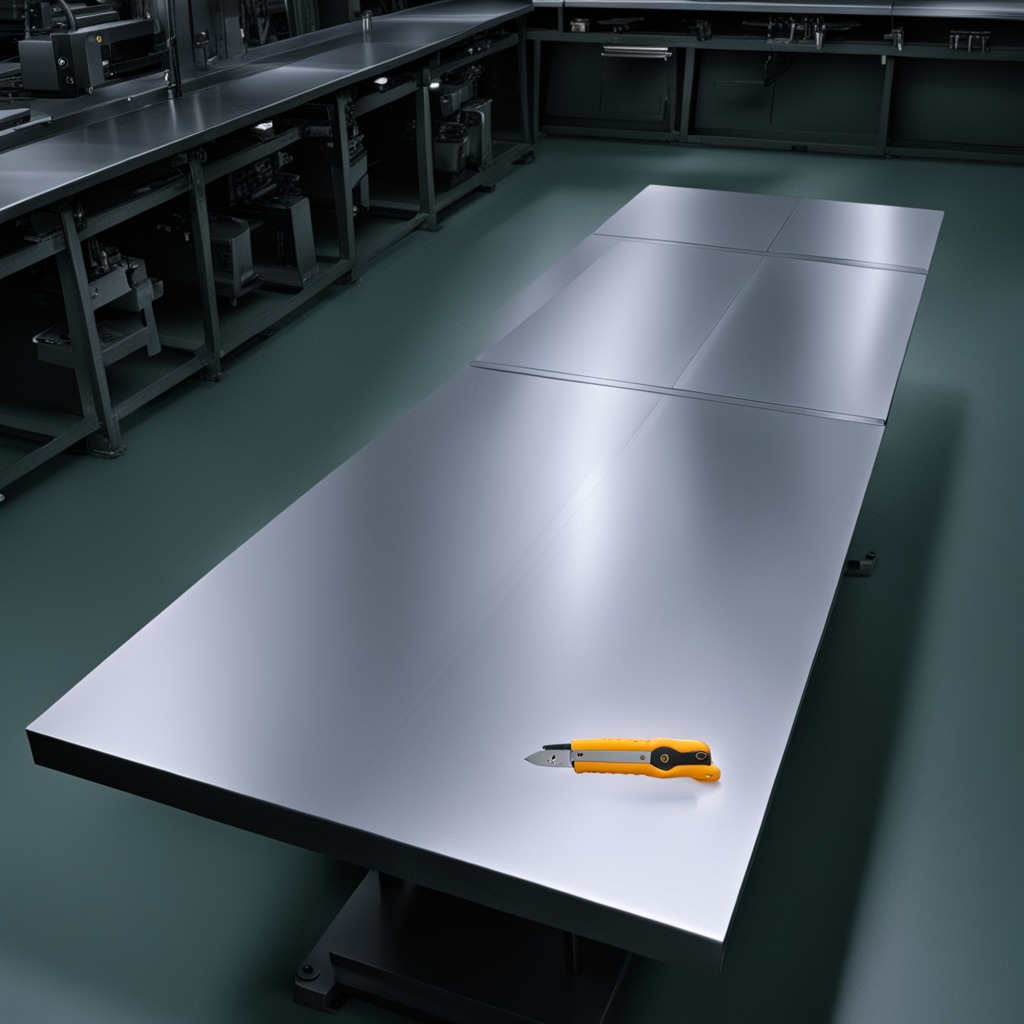
A utility knife is lying on the tabletop in the evening.